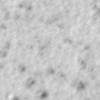
Label: no_change